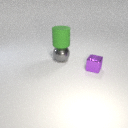
large gray metal sphere below large green rubber cylinder